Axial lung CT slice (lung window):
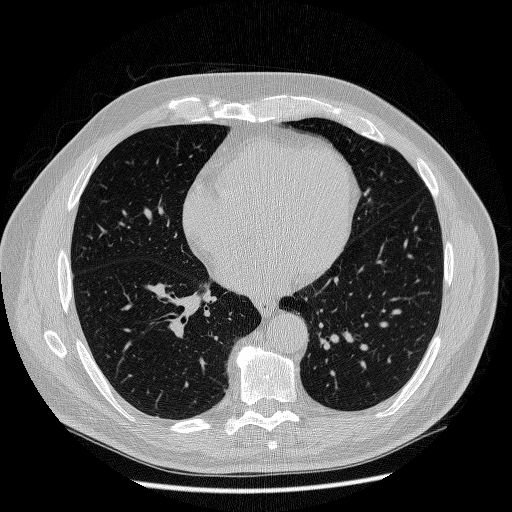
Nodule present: no